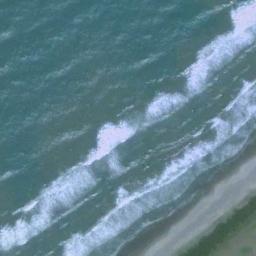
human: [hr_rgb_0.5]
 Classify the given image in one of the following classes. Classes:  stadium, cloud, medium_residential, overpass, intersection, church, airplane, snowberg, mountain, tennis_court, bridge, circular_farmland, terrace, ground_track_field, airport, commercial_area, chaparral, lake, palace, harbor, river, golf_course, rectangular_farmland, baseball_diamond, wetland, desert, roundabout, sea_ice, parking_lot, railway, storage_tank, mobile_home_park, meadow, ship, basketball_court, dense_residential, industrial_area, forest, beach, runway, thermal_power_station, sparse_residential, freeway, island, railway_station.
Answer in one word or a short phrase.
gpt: beach